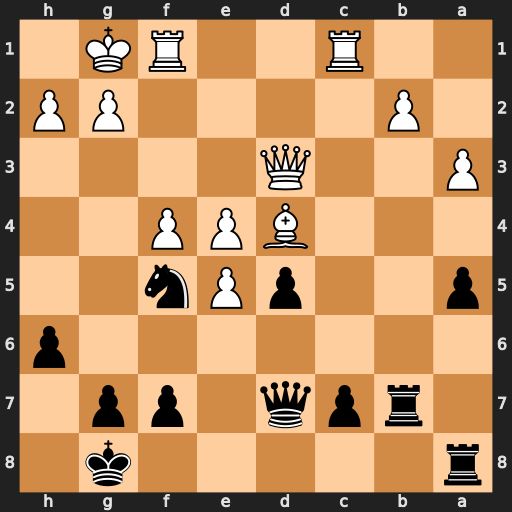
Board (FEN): r5k1/1rpq1pp1/7p/p2pPn2/3BPP2/P2Q4/1P4PP/2R2RK1
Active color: b
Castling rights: -
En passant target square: -
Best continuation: dxe4 Qxe4 Qxd4+ Qxd4 Nxd4